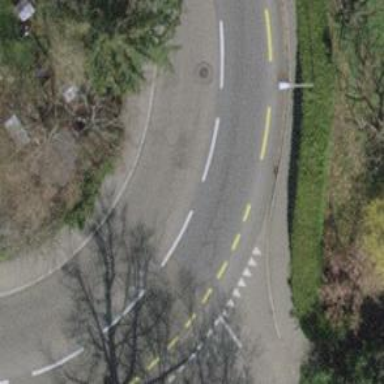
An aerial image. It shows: Secondary road with asphalt surface and separate sidewalk.